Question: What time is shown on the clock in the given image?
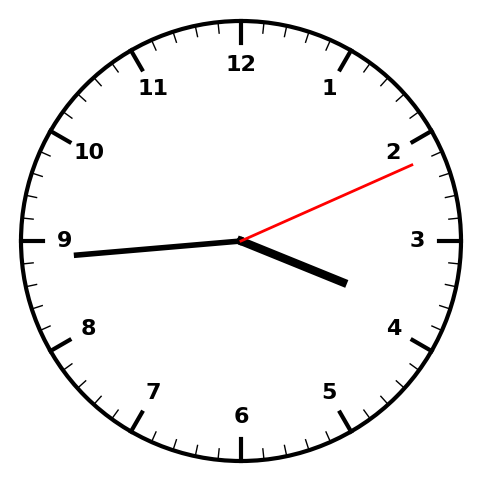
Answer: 03:44:11